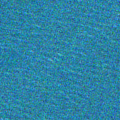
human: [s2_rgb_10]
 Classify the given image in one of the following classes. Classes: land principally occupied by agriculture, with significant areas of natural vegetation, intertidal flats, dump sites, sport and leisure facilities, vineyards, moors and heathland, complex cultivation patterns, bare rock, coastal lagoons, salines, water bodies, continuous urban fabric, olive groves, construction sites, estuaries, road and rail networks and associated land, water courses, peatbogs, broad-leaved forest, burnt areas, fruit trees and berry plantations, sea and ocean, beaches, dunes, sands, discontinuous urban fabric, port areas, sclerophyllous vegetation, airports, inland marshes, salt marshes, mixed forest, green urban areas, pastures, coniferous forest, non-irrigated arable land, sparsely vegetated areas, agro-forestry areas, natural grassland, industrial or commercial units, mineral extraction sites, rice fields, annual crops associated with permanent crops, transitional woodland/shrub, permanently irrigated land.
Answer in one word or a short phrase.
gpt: sea and ocean